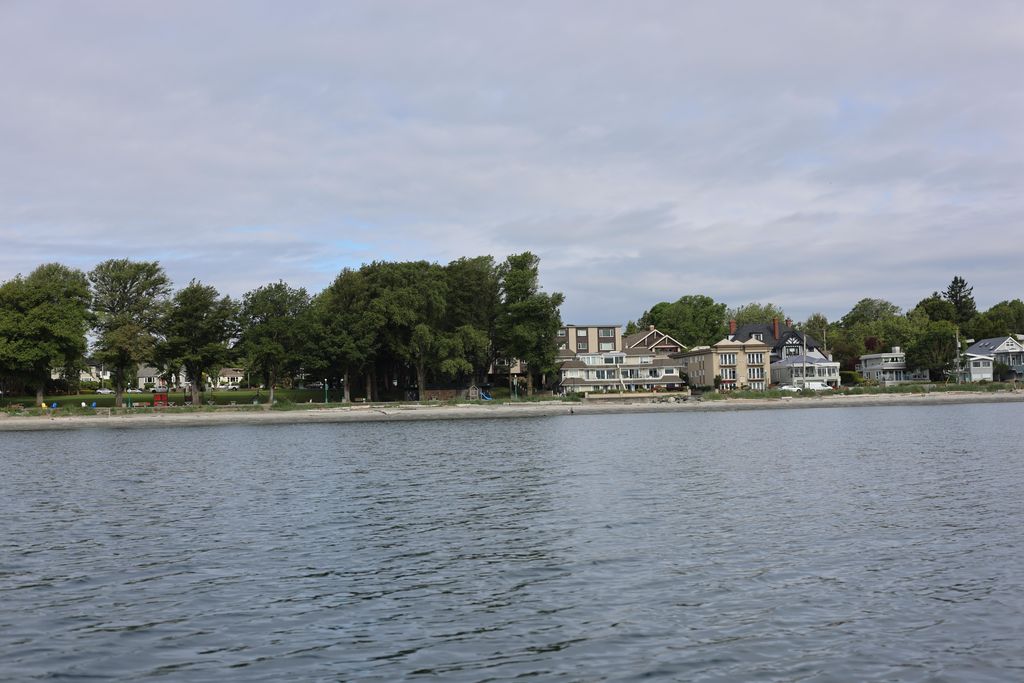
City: victoria